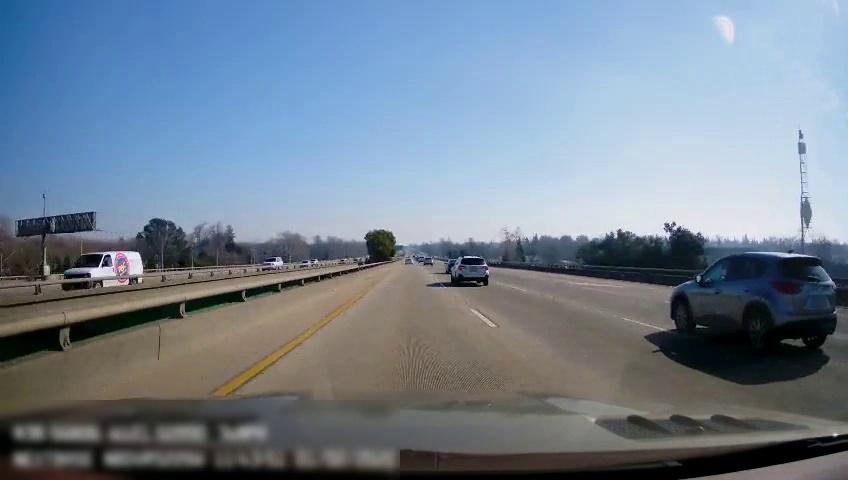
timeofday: Day
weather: Sunny
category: Drivable Space
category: Vehicles | Van
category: Vehicles | SUV
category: Vehicles | Car
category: Drivable Space
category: Vehicles | SUV
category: Vehicles | Car
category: Vehicles | SUV
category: Lanes | Current Lane
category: Lanes | Current Lane
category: Lanes | Alternate Lane
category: Traffic | Signs
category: Traffic | Signs